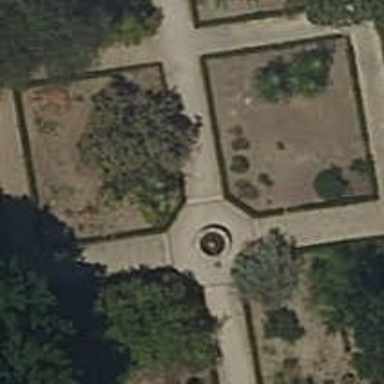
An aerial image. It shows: Beautiful fountain.